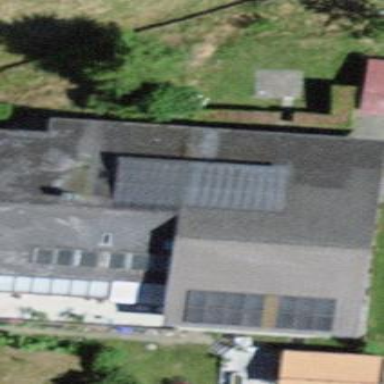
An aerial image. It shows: Building with gabled roof.